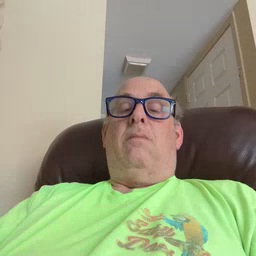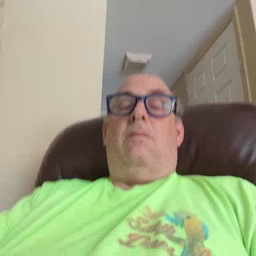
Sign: thirsty